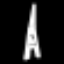
Label: The Eiffel Tower